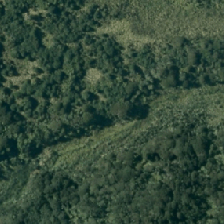
Land cover: manuka_kanuka